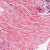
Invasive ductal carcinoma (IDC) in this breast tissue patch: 0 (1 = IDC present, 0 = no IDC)